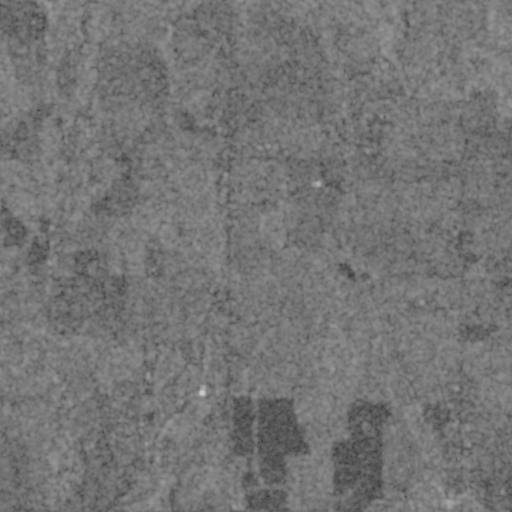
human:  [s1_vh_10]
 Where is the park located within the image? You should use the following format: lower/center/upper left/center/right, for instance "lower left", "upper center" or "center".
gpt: The park is located in the lower right of the image.
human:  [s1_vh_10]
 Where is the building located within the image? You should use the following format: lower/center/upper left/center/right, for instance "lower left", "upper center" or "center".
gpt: There is no building in the image.

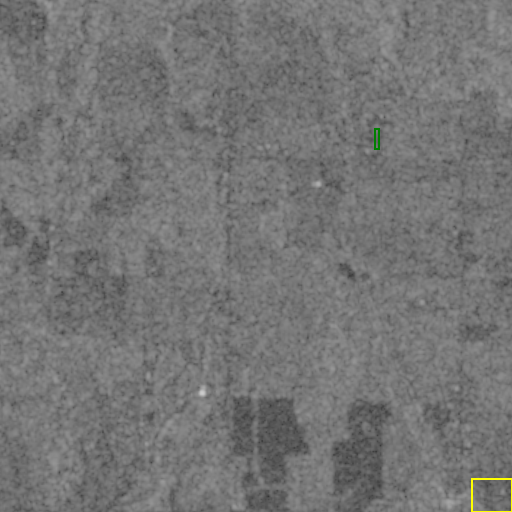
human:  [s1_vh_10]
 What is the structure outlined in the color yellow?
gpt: The structure outlined in yellow is a park.
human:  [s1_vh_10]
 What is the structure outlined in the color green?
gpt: The structure outlined in green is a building.
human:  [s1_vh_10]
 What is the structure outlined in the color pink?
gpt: There is no pink outline.